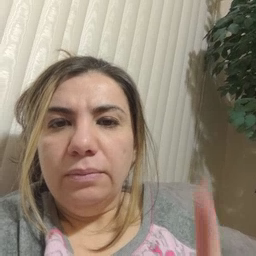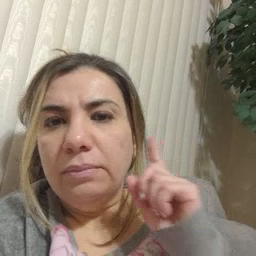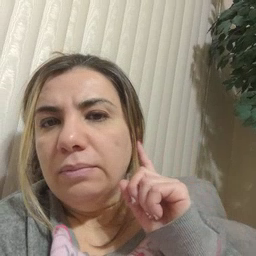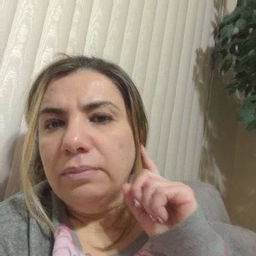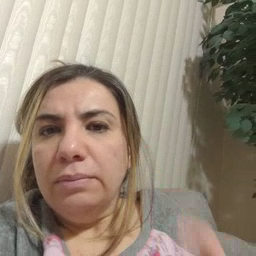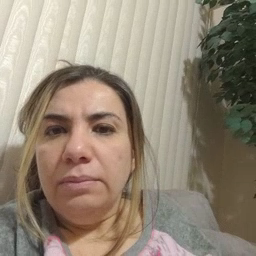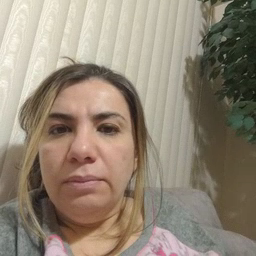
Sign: ear